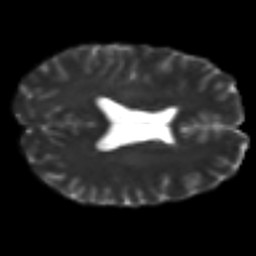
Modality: T2w
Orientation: axial
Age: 34
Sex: male
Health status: healthy
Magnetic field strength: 3 T
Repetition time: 8.4 s
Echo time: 0.0926 s